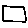
Label: square